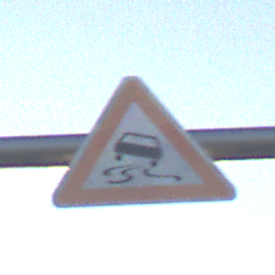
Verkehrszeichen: SchleuderOderRutschgefahr
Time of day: SunriseSunset
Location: Outdoor (RoadRail)
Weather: Clear
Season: NotSpecified
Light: Natural